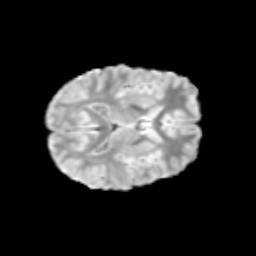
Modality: T2w
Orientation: axial
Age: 12
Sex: male
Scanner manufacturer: siemens
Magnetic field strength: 3 T
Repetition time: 3.8 s
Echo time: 0.07 s